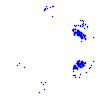
Particle: kaon